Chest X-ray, PA view. Patient: 75 years old, sex M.
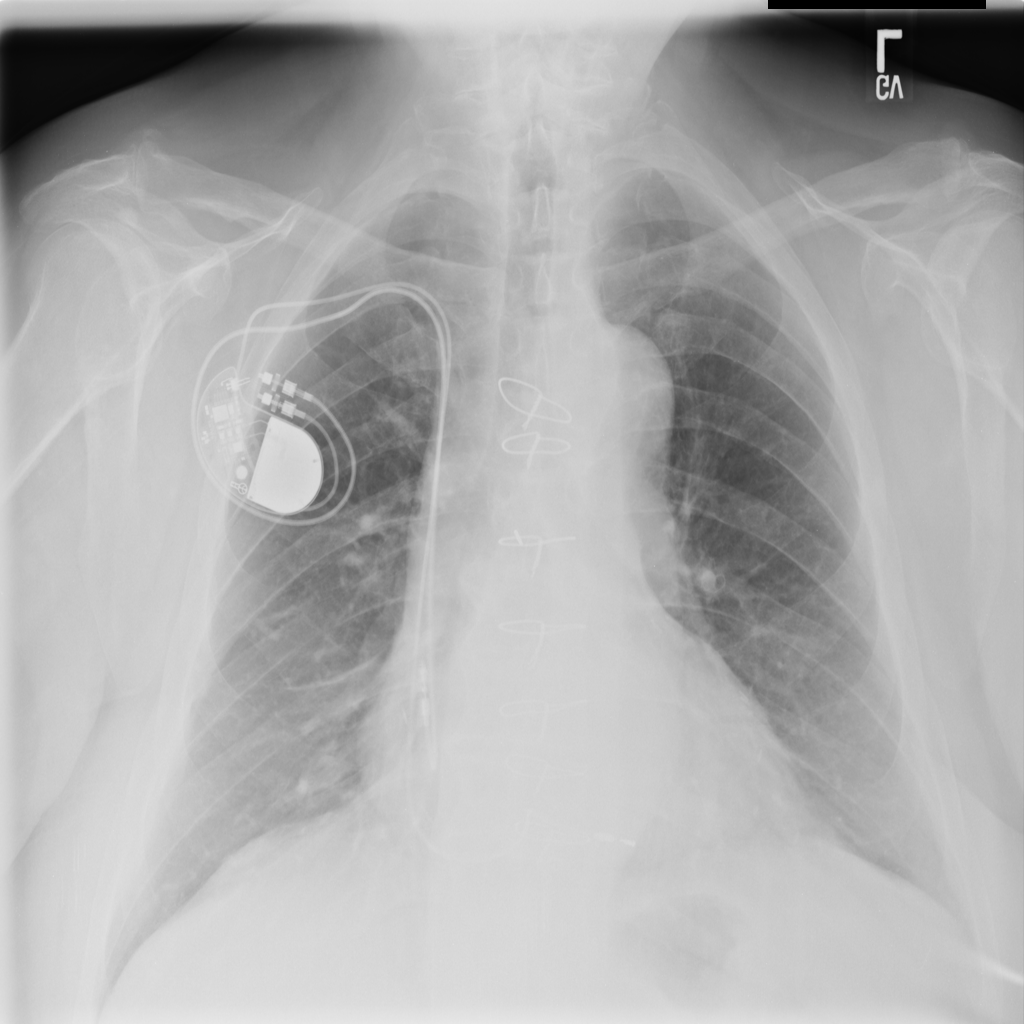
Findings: No Finding